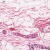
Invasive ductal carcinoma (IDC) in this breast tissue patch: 0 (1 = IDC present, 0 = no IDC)